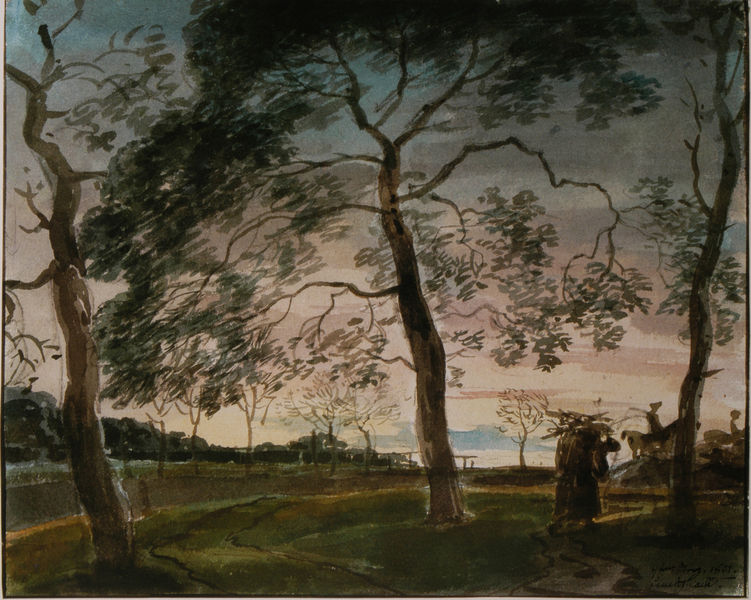
Titel: Bei Feuchtlach
Künstler: Johann Georg von Dillis
Standort: München
Institution: Stadtarchiv München, Historischer Verein von Oberbayern, Dillis-Sammlung
Schlagwörter: baum, blau, blätter, dunkel, himmel, laub, mann, meer, schatten, wasser, wolken, aquarell, baumstämme, bäume, fluss, grün, landschaft, menschen, ocker, see, ufer, äste, abend, braun, frau, grau, hell, hintergrund, holz, blick, gras, park, tiere, weg, wiese, wolke, zaun, malerei, tragen, holland, ast, bach, dämmerung, ebene, feld, hügel, natur, wind, zweige, einsam, flach, person, pflanzen, rosa, wald, arbeit, pferd, pferde, reiter, acker, last, berge, gebirge, allee, nebel, sonnenuntergang, kahl, herbst, arbeiter, romantik, untergang, unwetter, abendrot, baumkronen, kreuz, lichtung, wanderer, laubbäume, fernsicht, träger, morgenröte, lasten, holze, holzsammler, holzt, sunwetter, abendluft